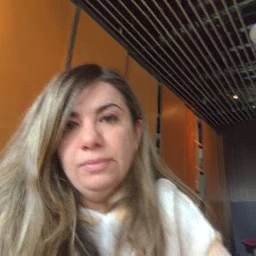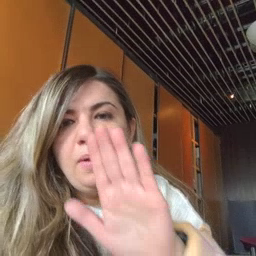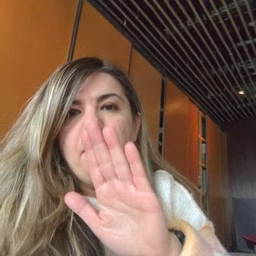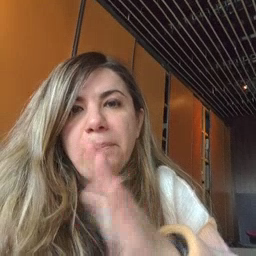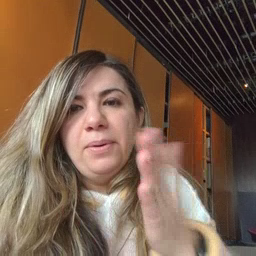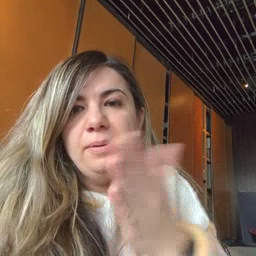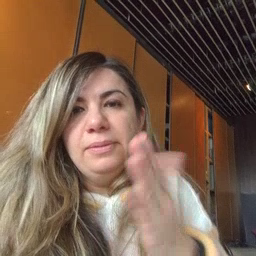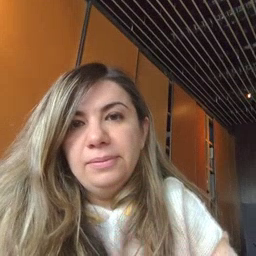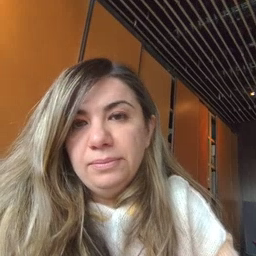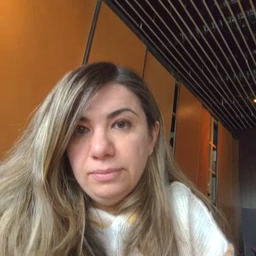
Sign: book